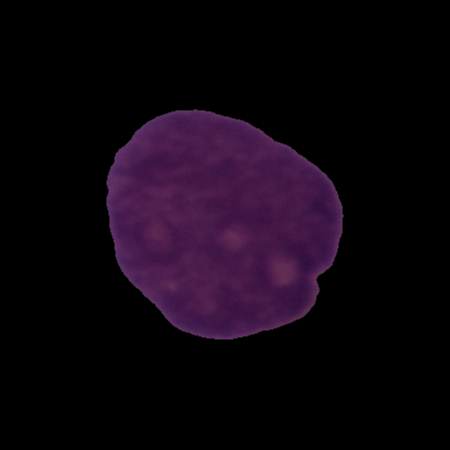
Label: cancer